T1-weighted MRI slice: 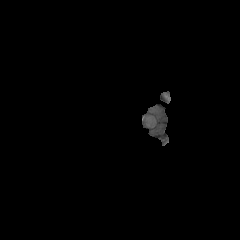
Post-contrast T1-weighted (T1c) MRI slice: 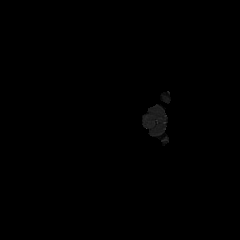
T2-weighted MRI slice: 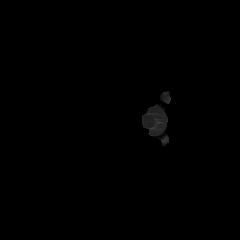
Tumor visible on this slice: no